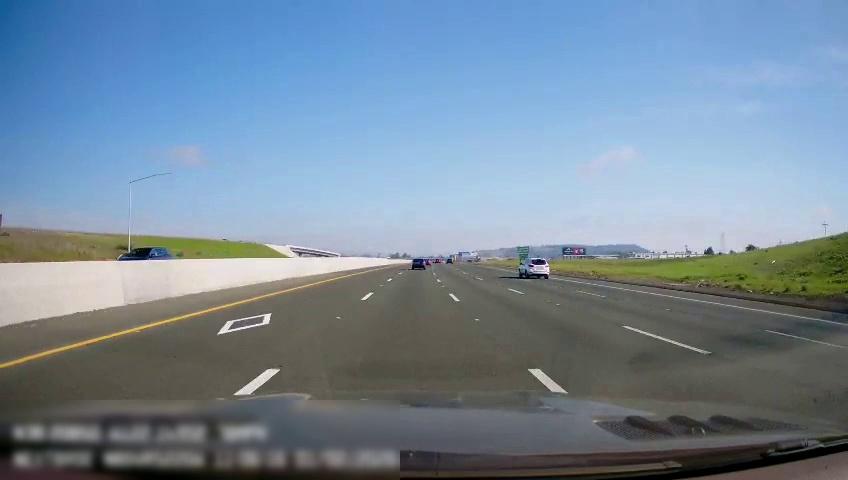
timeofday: Day
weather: Sunny
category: Drivable Space
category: Vehicles | Car
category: Vehicles | SUV
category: Vehicles | Car
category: Lanes | Current Lane
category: Lanes | Alternate Lane
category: Lanes | Current Lane
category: Lanes | Alternate Lane
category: Lanes | Alternate Lane
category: Lanes | Alternate Lane
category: Traffic | Signs